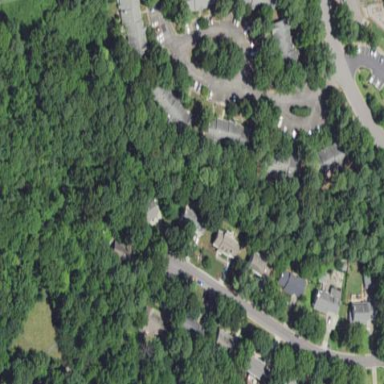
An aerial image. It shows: Residential area within neighborhood.